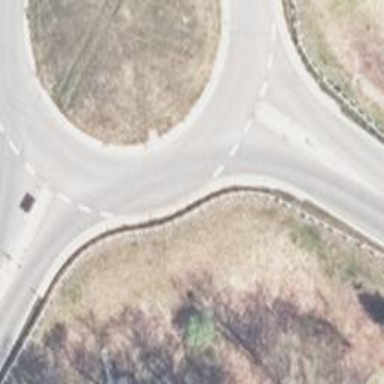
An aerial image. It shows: Tertiary road with asphalt surface leading to roundabout junction.